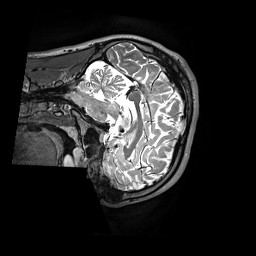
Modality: T2w
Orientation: sagittal
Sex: male
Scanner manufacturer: siemens
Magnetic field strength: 3 T
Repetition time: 3 s
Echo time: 0.409 s